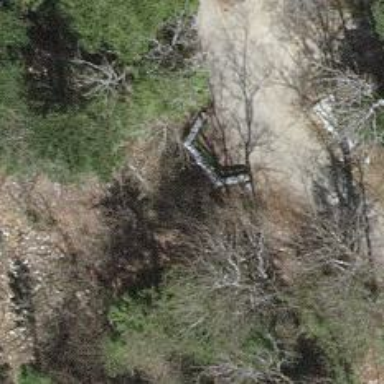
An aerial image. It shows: Bench for seating.